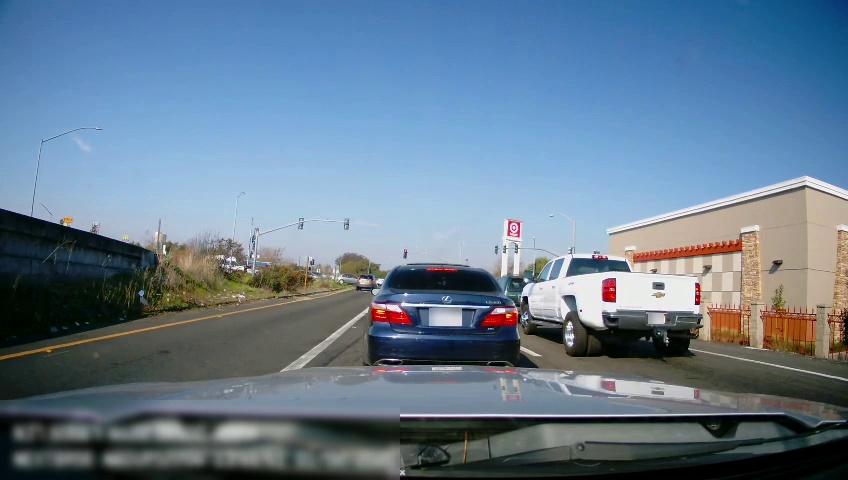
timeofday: Day
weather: Sunny
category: Drivable Space
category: Vehicles | Car
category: Vehicles | Van
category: Vehicles | Bus
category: Vehicles | Car
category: Vehicles | SUV
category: Vehicles | SUV
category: Vehicles | Truck
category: Vehicles | Car
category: Lanes | Alternate Lane
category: Lanes | Current Lane
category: Lanes | Current Lane
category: Lanes | Alternate Lane
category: Traffic | Lights
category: Traffic | Lights
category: Traffic | Lights
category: Traffic | Lights
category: Traffic | Lights
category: Traffic | Lights
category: Traffic | Lights